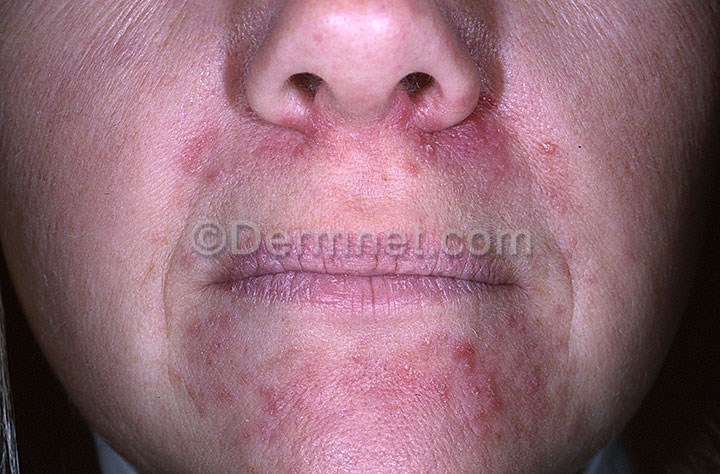
Disease: Acne and Rosacea Photos